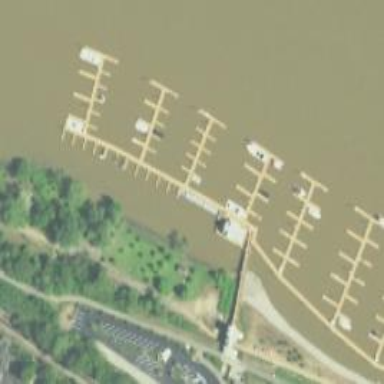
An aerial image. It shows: Man-made pier.